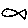
Label: fish